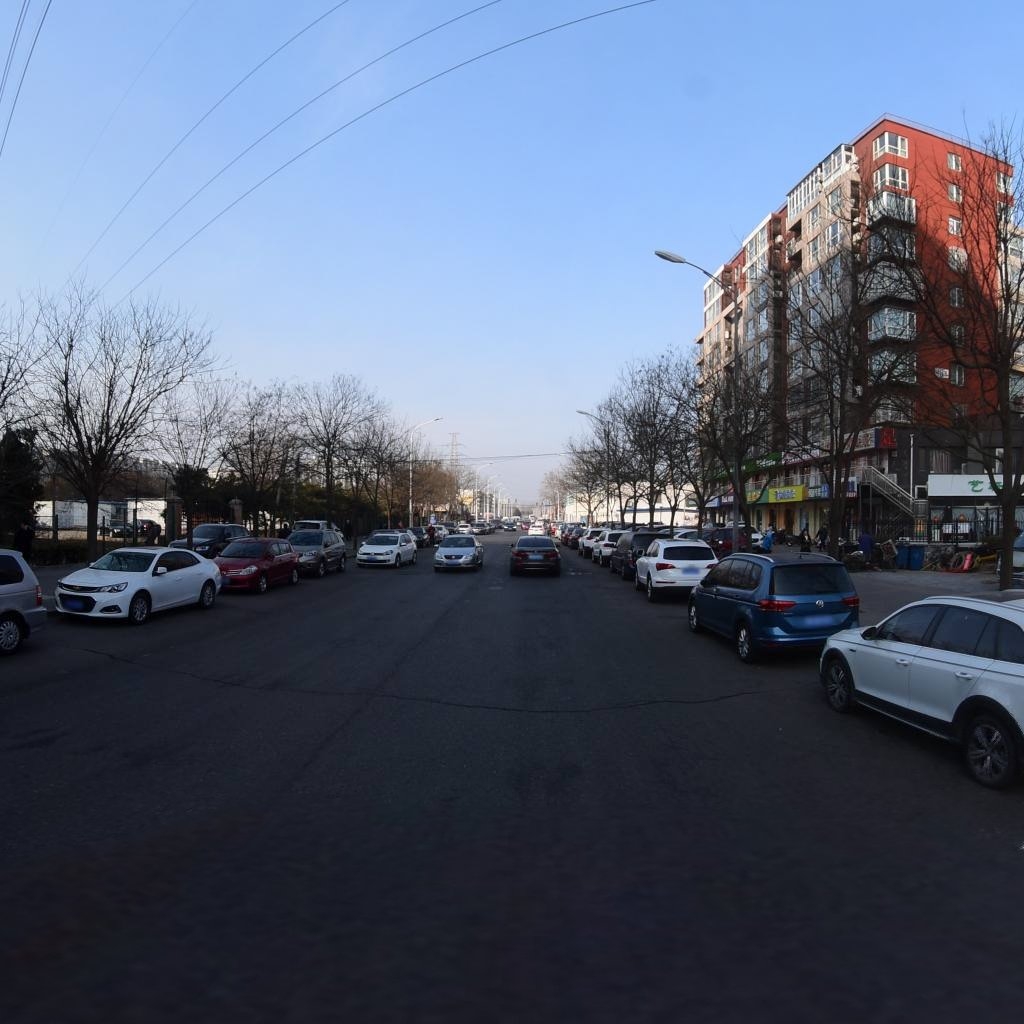
Region: Chaoyang
Road damage annotations: transverse crack